Question: I am trying to build a query where there is one student name then a nested collection of clubs he belongs to. I want to organize this collection with OrderByDescending. I am stuck with what to provide to the parenthesis.
'''
public void GetStudentsClubNameRev()
{
try
{
using (SchoolContainer = new SchoolContainer())
{
var query = from student in SchoolContainer.Students
select new
{
StudentName = student.Name,
ClubName = student.StudentClubMatches
.Where(s =>s.StudentId == student.Id)
.Select(c => c.Club.Name)
.OrderByDescending(o => "Name")
};
}
}
catch (Exception ex)
{
}
}
'''
In .OrderByDescending(o => "Name") I don't know what my predicate is. I want to say orderbydescending on the Name which is club name. But I get errors because I don't think I understand what it wants.

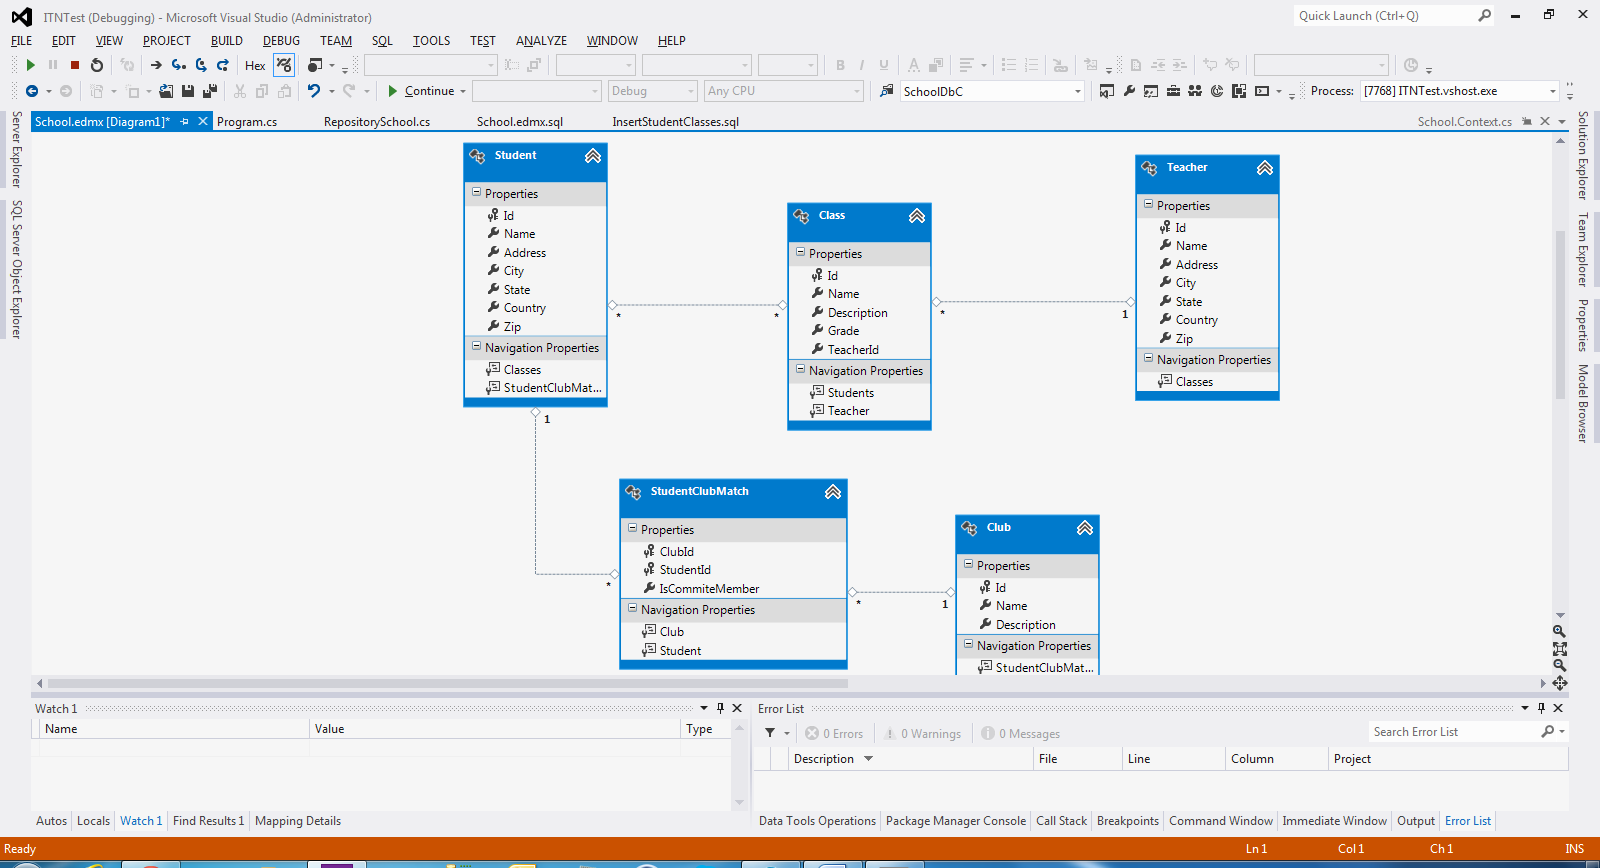
Answer: If you OrderByDescending before Select you could also do this:
'''
var query = from student in SchoolContainer.Students
select new
{
StudentName = student.Name,
ClubName = student.StudentClubMatches
.Where(s =>s.StudentId == student.Id)
.OrderByDescending(c => c.Club.Name)
.Select(c => c.Club.Name)
};
'''
Cheers